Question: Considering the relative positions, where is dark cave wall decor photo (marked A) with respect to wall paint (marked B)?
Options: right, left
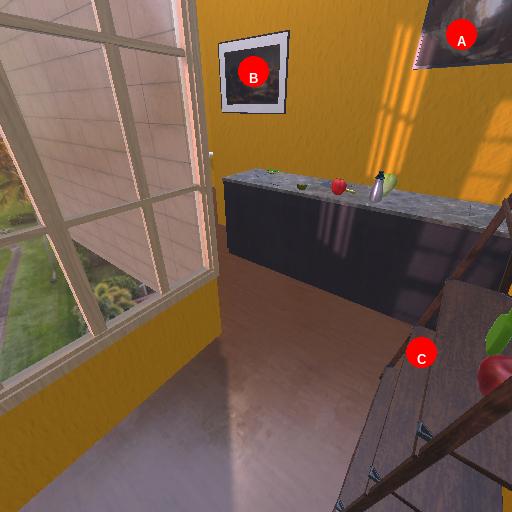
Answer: right